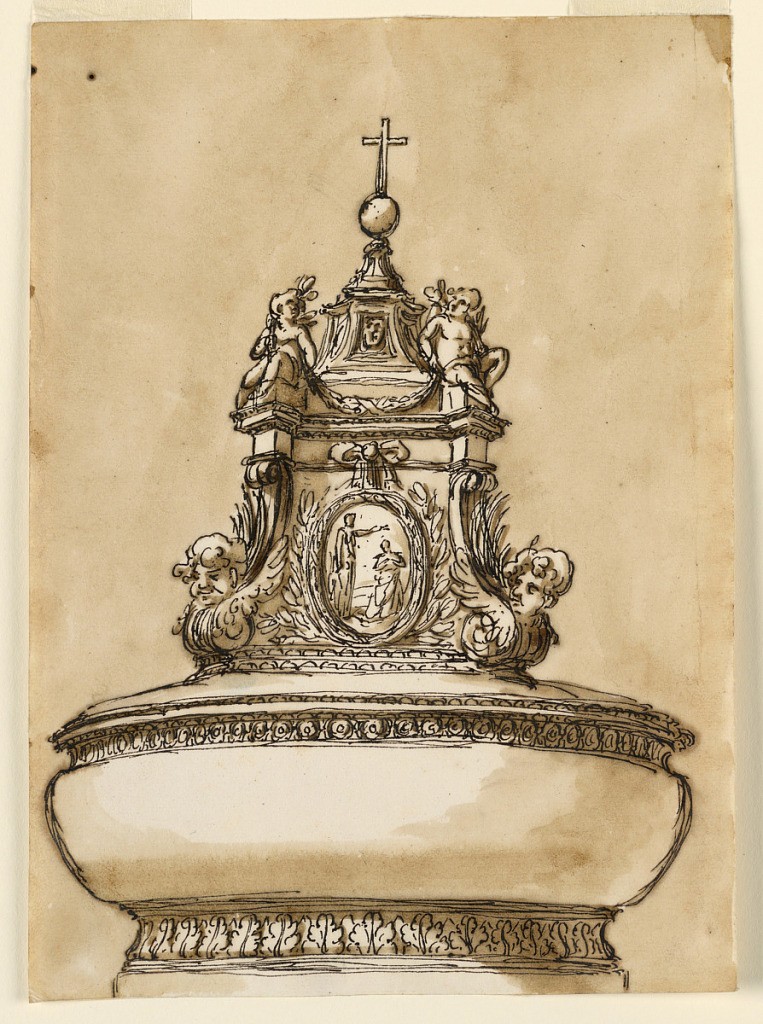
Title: Design for Baptismal Font
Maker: Giuseppe Barberi, Italian, 1746–1809
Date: ca. 1775
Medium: Pen and brown ink, brush and brown wash on lined off-white laid paper
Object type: Drawing
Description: The bowl is supported by a molded base. The lid has the shape of a pedestal which is decorated at the front with an oval medallion with the representation of the baptism of Christ, hanging from a bowknot in the frieze of the entablature. The oblique sides have volutes, with cherubim above the lower spirals. Above the entablature rises another pedestal, supported a cross above a globe. Beside it sits two angels, supporting with their hands a festoon and shouldering a lily stems. Usual background.